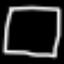
Label: square